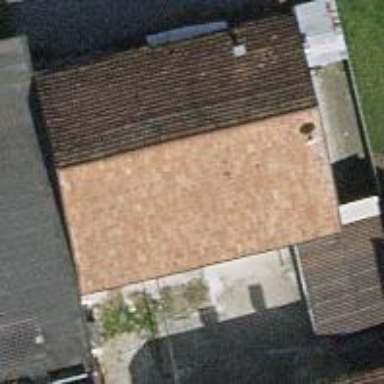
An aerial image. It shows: Shed.